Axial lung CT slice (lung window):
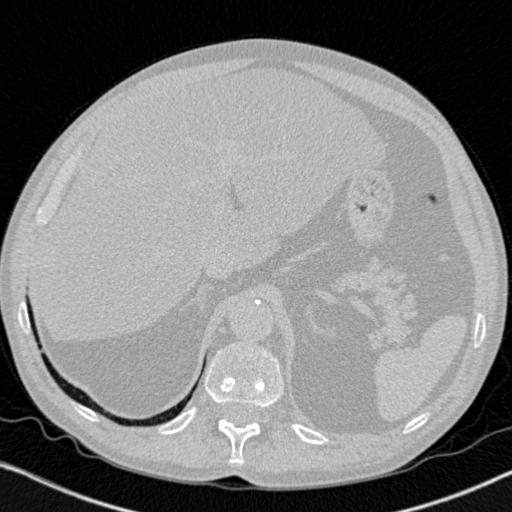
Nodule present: no